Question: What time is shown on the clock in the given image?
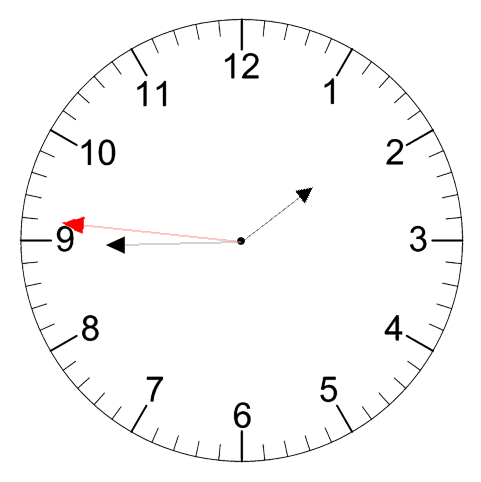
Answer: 01:44:46